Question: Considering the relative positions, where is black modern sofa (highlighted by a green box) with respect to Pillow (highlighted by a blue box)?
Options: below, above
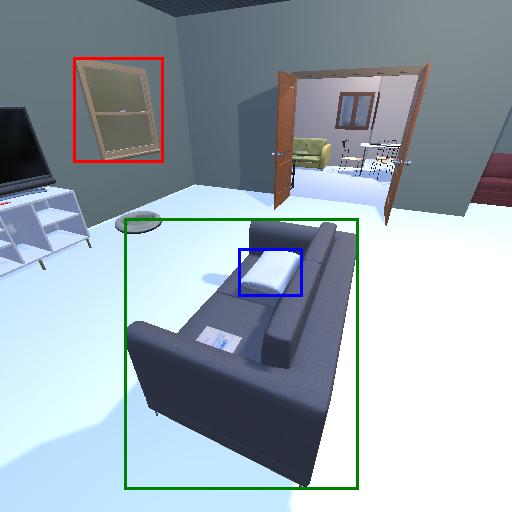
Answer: below